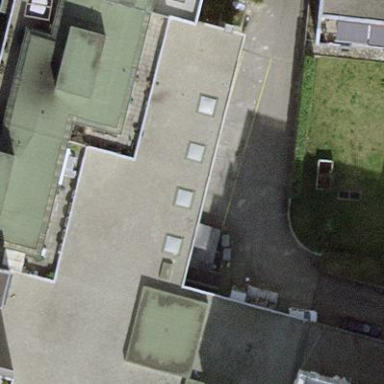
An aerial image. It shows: View of roof of building.